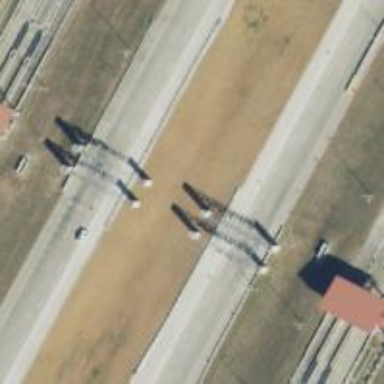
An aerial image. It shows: Toll gantry on the road.